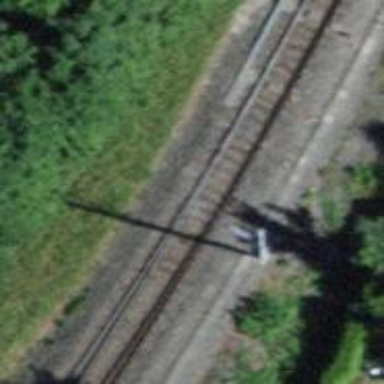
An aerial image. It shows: Railway switch.